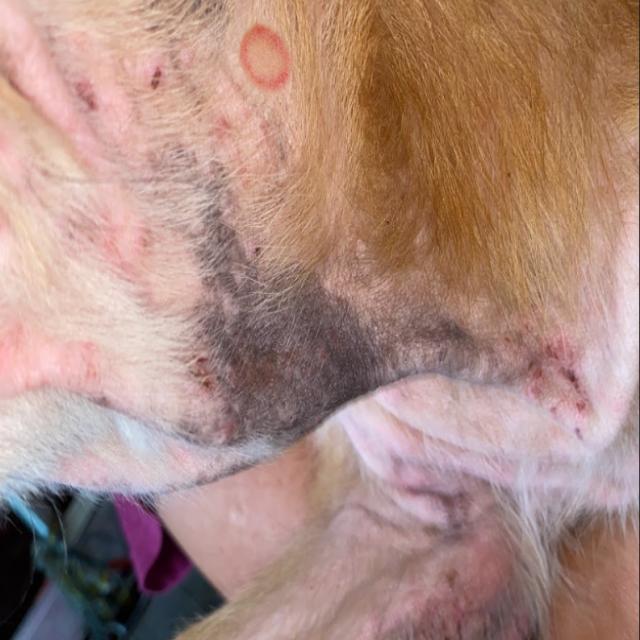
Canine ringworm (Dermatophytosis) — fungal infection caused by Microsporum or Trichophyton. Presents with circular alopecia, scaling, crusting, and broken hairs.